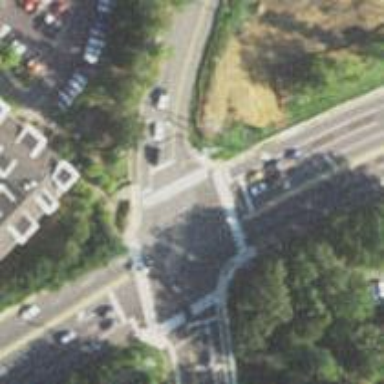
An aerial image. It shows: Shared footway and cycleway.